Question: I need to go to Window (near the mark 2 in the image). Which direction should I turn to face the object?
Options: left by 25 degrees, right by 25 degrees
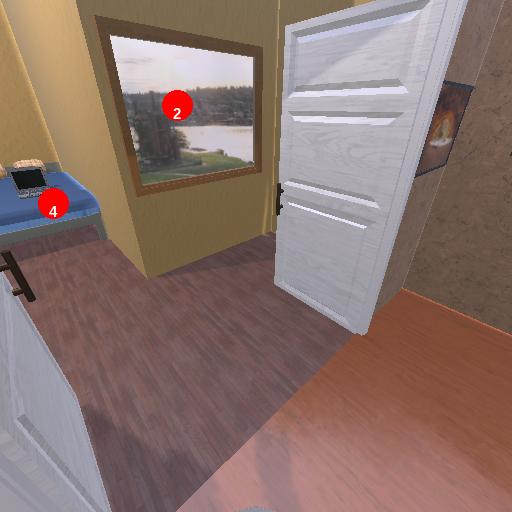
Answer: left by 25 degrees